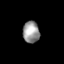
Tissue: skin
Cell type: Epithelial cells
Senescence score: 0.2438
Nuclear area (px): 356
Mean DAPI intensity: 149.626